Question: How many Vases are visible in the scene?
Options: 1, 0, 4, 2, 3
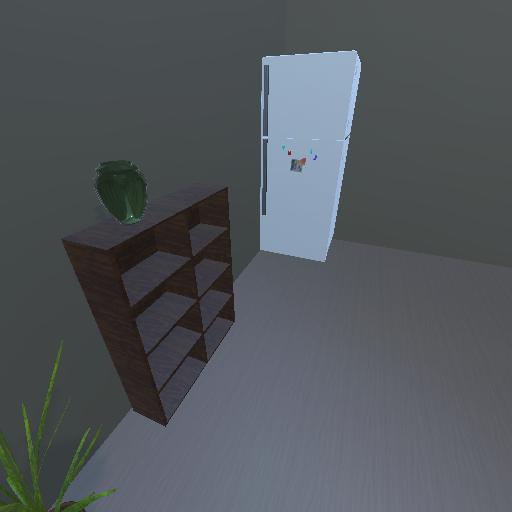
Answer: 1